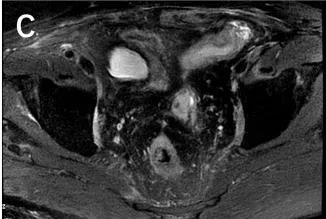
Chest CT and pelvic MRI after 5 circles etoposide chemotherapy. No visible recurrence shown on the pelvic MRI.
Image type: radiology (mri)